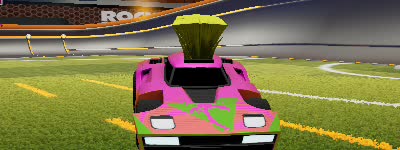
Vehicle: breakout